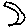
Label: moon